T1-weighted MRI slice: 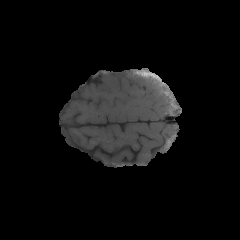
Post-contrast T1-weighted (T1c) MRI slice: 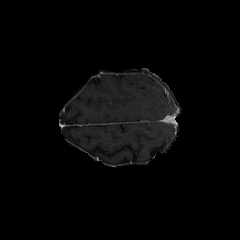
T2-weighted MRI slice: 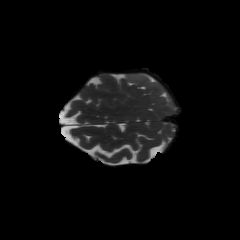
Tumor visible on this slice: yes